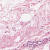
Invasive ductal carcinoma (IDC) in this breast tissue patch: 0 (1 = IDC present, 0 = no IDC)